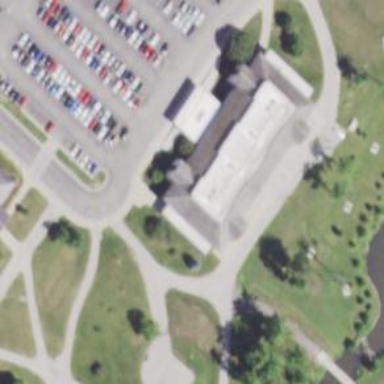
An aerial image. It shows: College building.